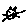
Label: cat